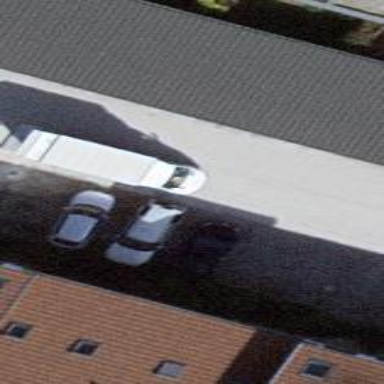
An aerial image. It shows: Group of garages.